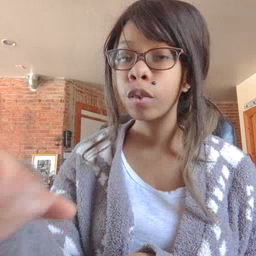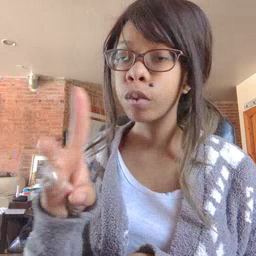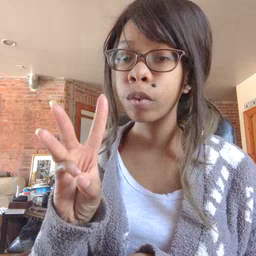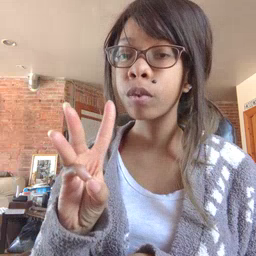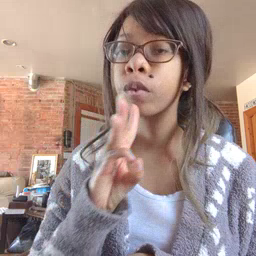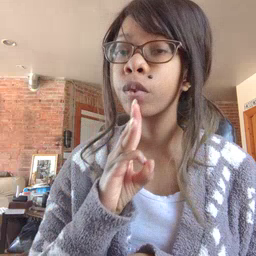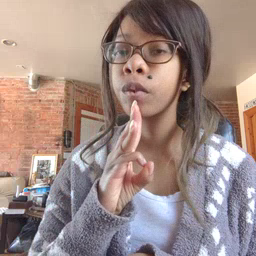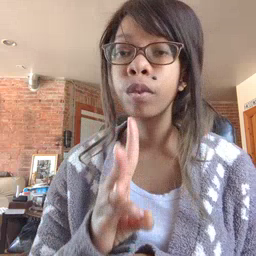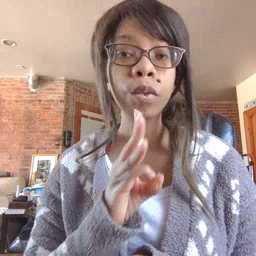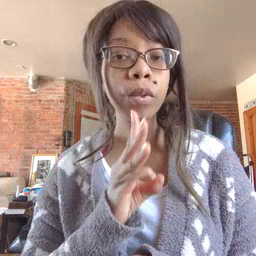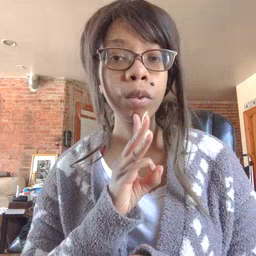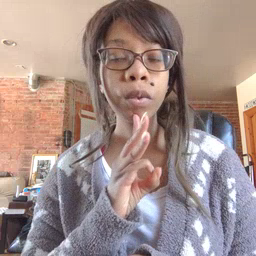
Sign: water